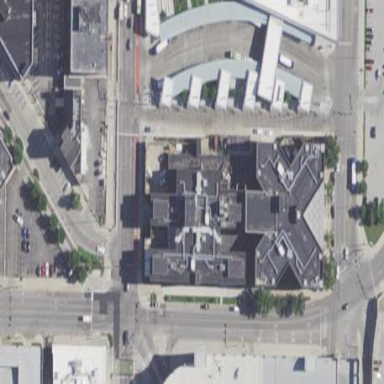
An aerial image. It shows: Civic building that serves as prison.